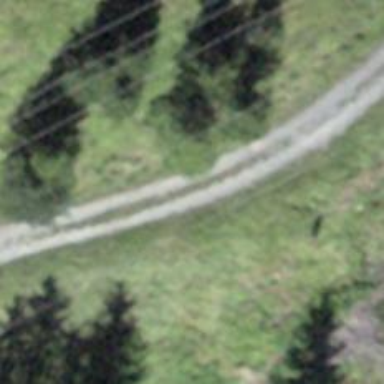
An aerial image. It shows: Gravel track with grade3 tracktype.